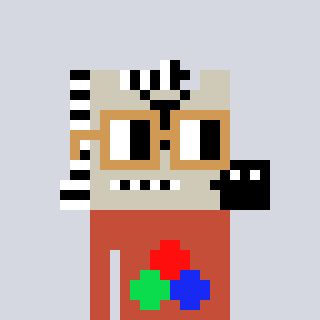
a pixel art character with square brown glasses, a zebra-shaped head and a rust-colored body on a cool background